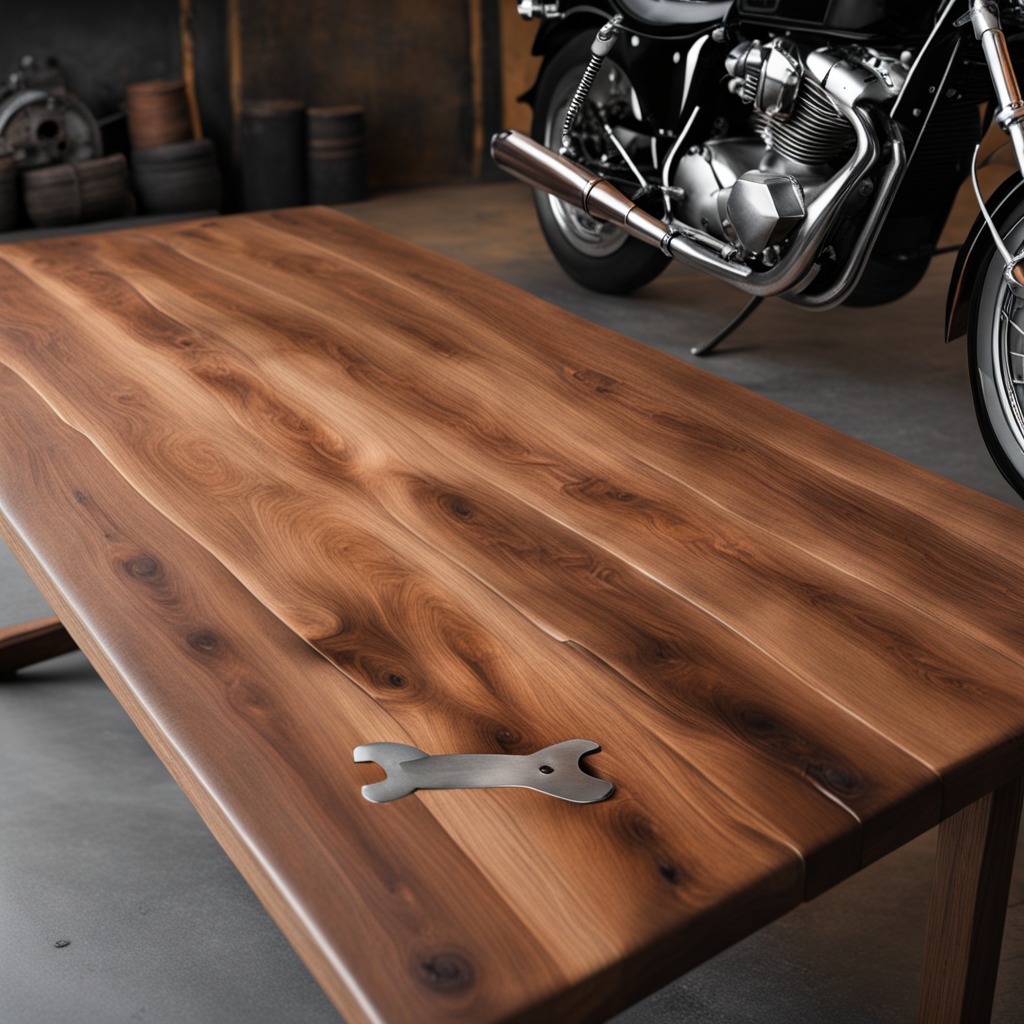
An wrench lies on the oil-spilled wooden table in a vintage motorcycle garage.